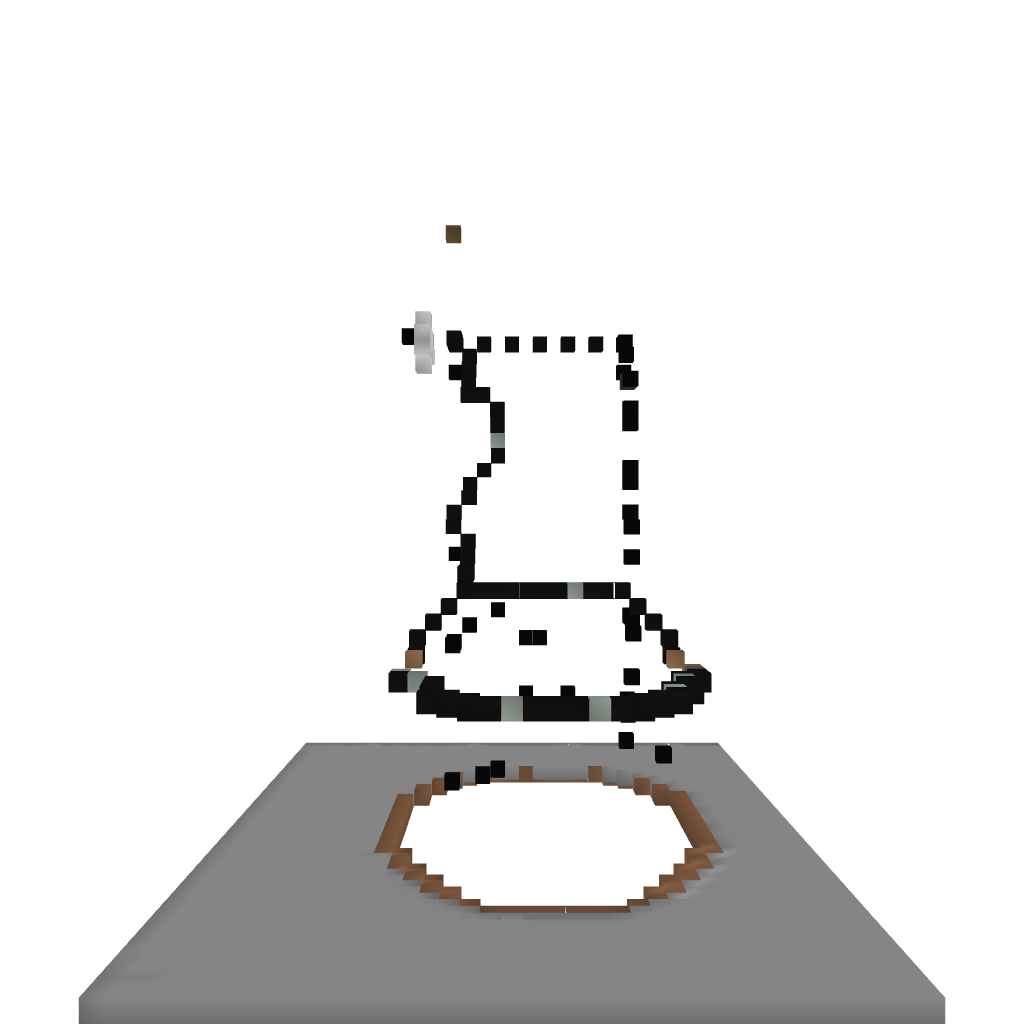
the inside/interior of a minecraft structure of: Flushable Toilet - By Cybersneeze